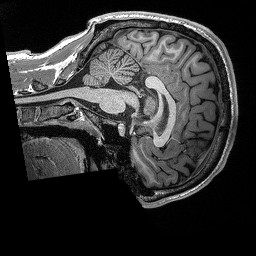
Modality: T1w
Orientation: sagittal
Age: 19
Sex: male
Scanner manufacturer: siemens
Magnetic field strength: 3 T
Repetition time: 2.3 s
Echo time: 0.00298 s